Interaction volume radius: 5 \u00c5
Interaction volume height: 10 \u00c5
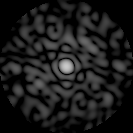
Disorder parameter: 0.8707